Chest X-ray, AP view. Patient: 42 years old, sex M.
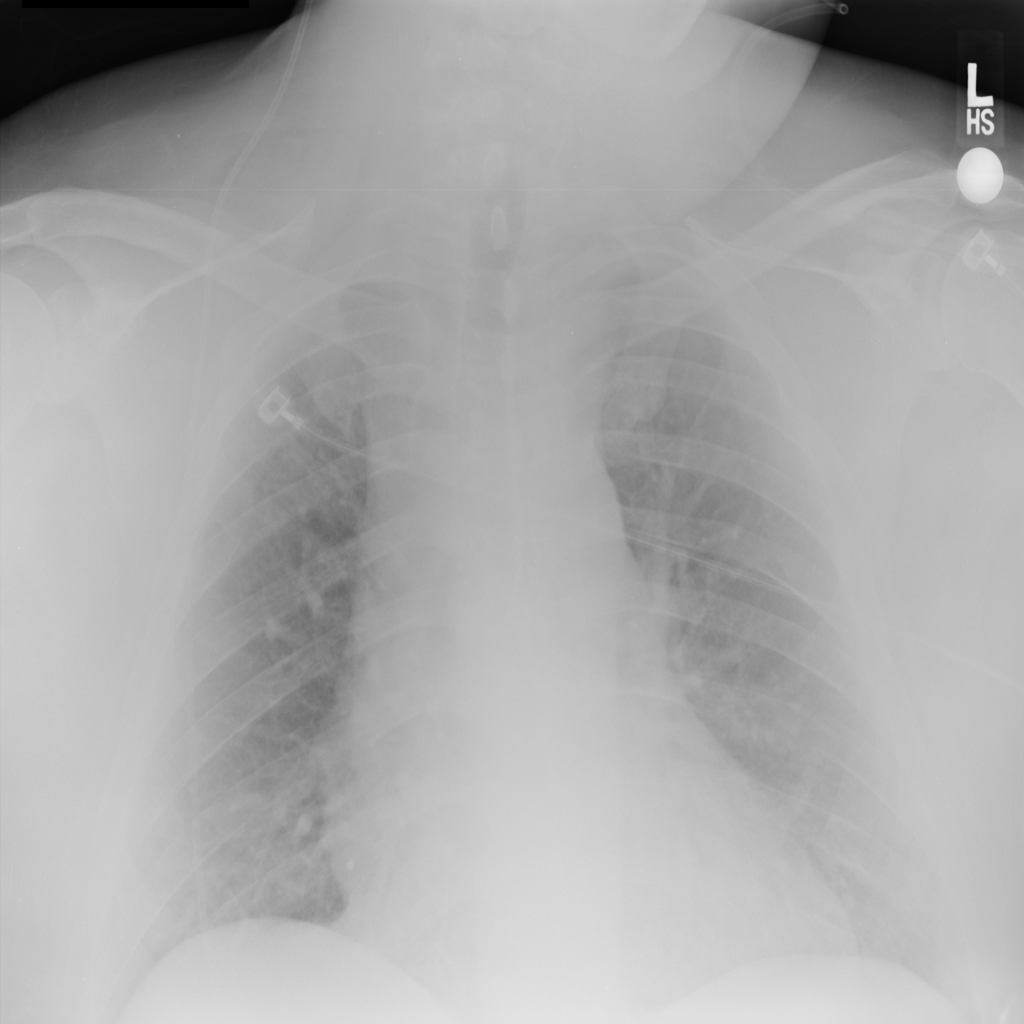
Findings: No Finding